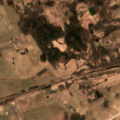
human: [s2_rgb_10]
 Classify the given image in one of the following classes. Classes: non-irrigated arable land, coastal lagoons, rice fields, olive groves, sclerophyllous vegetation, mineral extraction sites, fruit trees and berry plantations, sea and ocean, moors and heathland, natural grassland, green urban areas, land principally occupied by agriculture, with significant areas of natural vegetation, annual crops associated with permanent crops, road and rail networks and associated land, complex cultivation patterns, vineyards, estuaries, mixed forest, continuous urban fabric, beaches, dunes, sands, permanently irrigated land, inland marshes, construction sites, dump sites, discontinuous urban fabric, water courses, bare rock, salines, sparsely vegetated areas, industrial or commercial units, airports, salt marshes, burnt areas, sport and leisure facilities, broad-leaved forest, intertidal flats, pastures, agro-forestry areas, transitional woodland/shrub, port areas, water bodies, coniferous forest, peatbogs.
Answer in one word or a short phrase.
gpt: non-irrigated arable land, complex cultivation patterns, land principally occupied by agriculture, with significant areas of natural vegetation, broad-leaved forest, transitional woodland/shrub